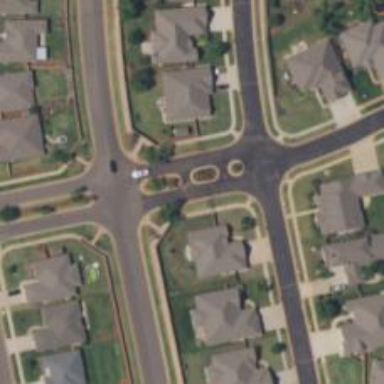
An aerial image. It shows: Residential road.